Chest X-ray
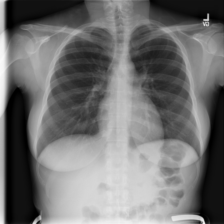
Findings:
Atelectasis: negative
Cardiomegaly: negative
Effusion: negative
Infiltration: negative
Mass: negative
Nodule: negative
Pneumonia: negative
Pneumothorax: negative
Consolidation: negative
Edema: negative
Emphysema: negative
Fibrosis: negative
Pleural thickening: negative
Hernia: negative